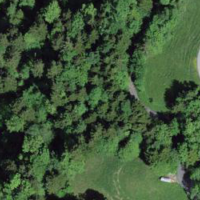
EUNIS habitat code: 44
Species observed at this site:
Tussilago farfara